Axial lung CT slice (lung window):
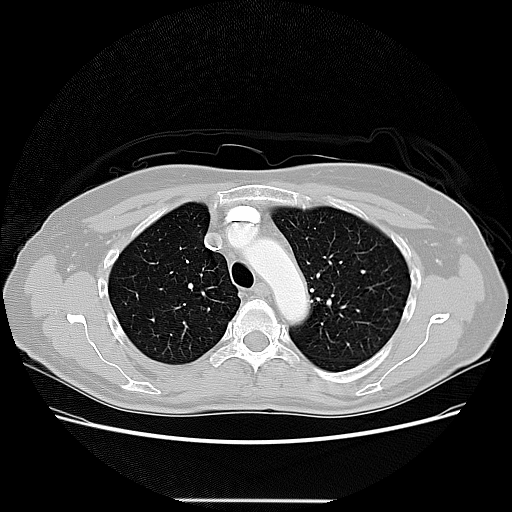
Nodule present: no